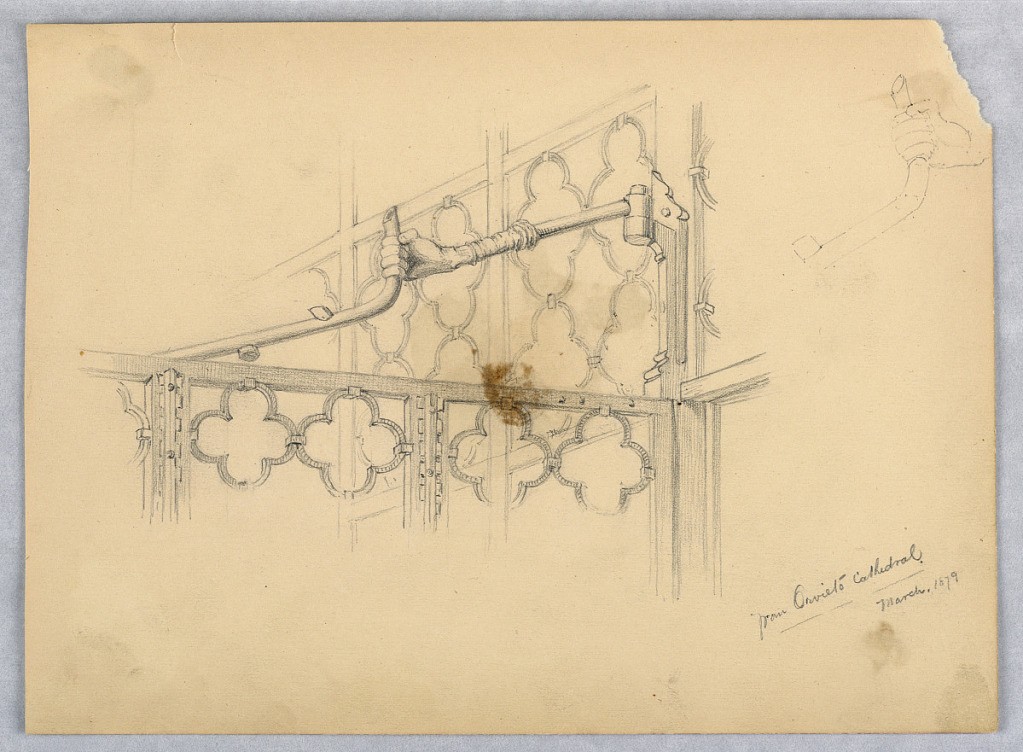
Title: Study of a Hinge from Orvieto Cathedral
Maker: Arnold William Brunner, American, 1857–1925
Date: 1879
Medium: Graphite on beige paper
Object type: Drawing
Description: A hinge in grillework, shaped like a hand in a glove, holding onto a bar. Light sketch of hand holding bar upper right.